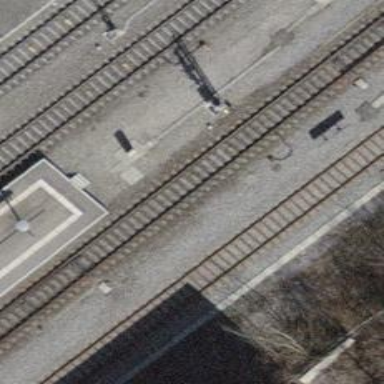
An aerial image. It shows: Railway signal.